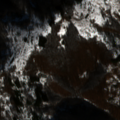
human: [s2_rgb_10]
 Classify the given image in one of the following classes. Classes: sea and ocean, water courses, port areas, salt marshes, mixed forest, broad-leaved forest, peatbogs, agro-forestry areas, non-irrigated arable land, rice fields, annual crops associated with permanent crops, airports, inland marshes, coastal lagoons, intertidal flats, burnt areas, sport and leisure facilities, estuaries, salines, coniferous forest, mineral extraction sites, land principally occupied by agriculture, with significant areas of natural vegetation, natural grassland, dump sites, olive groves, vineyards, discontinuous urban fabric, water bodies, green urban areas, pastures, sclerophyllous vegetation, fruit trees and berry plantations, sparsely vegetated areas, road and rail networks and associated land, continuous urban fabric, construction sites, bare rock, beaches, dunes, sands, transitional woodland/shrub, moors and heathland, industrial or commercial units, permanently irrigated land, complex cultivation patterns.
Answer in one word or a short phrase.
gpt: pastures, land principally occupied by agriculture, with significant areas of natural vegetation, broad-leaved forest, natural grassland